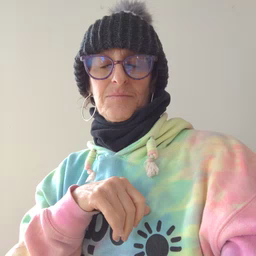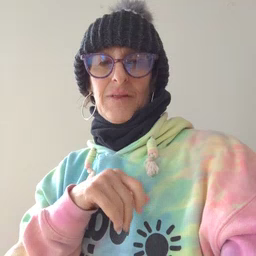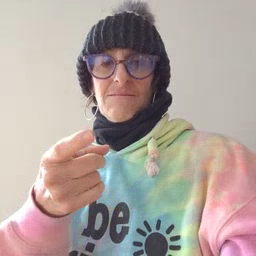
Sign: fast